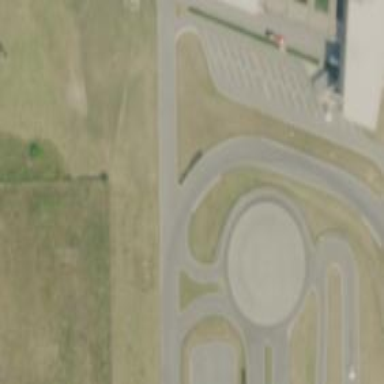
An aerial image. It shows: Motor sport raceway.